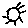
Label: sun